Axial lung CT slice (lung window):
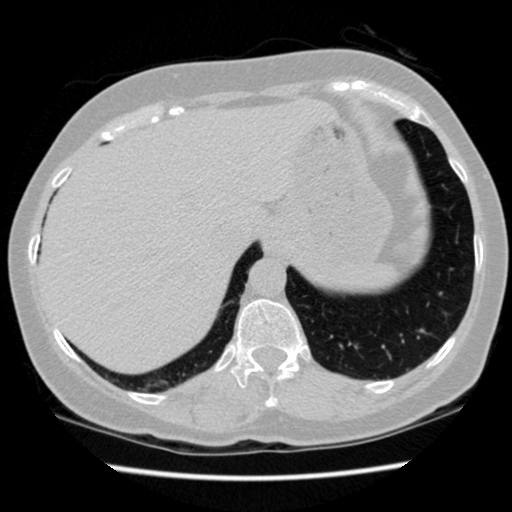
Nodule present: no